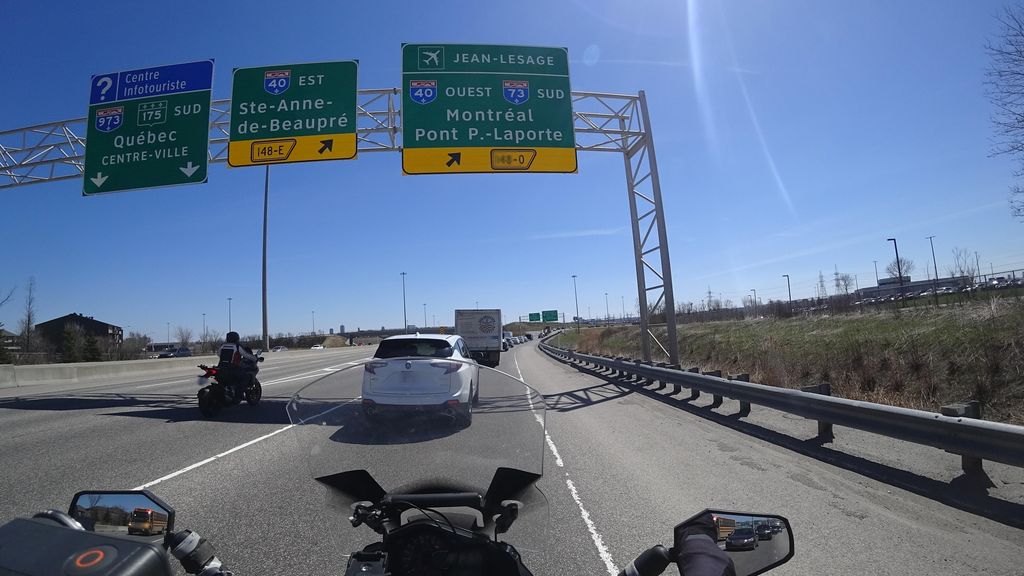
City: quebec_city